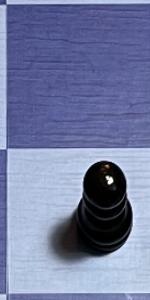
Label: Pawn_Black